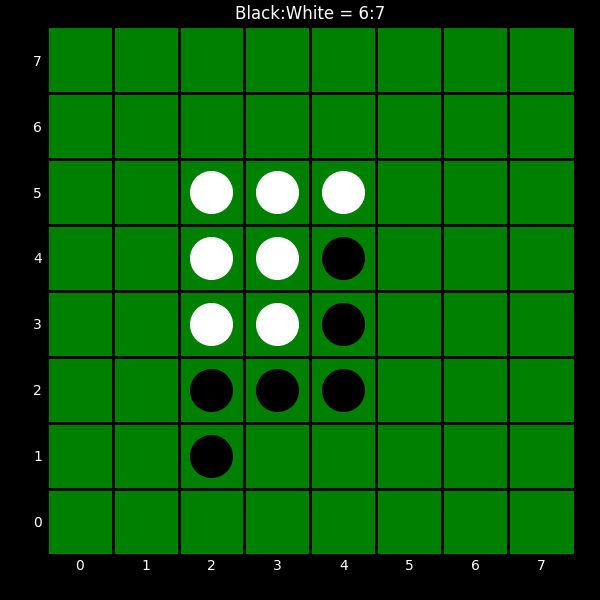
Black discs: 6
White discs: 7